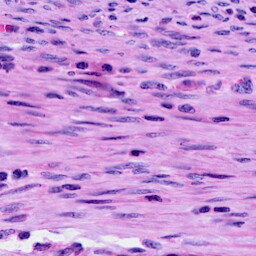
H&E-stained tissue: Cervix